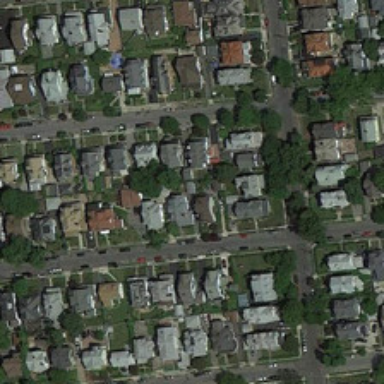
Streets lined with houses lie in the tree shadows .